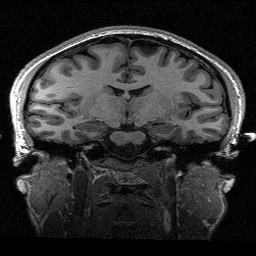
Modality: T1w
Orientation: sagittal